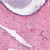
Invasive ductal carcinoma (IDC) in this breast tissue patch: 0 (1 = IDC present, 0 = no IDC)